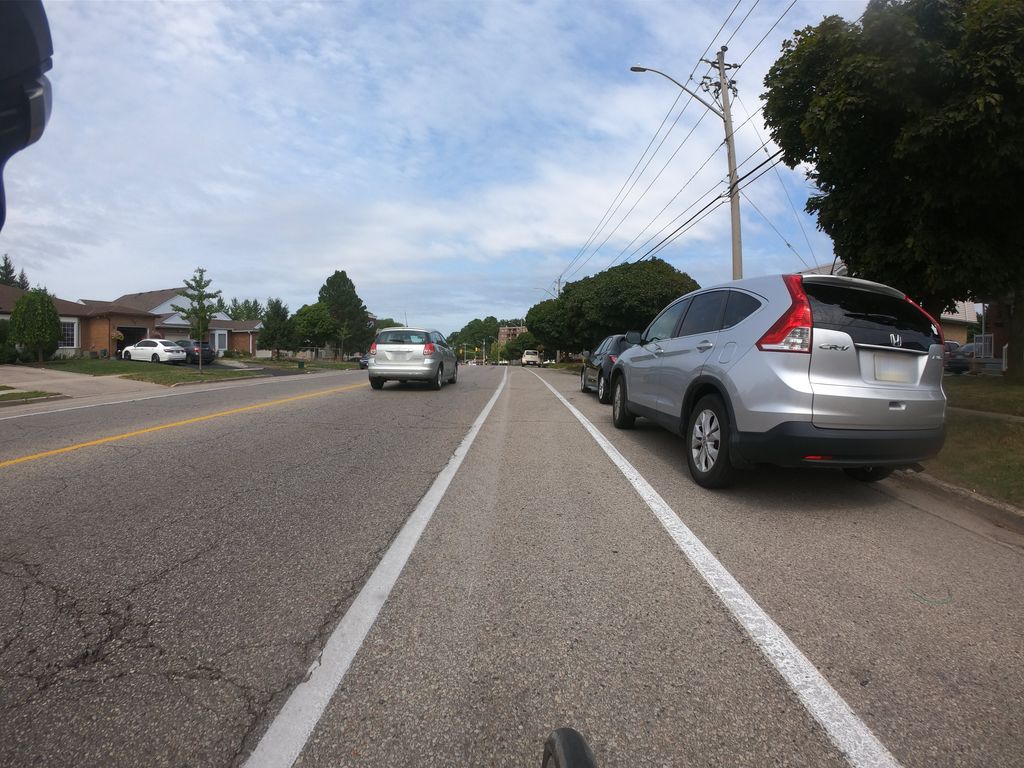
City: kitchener-waterloo